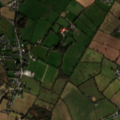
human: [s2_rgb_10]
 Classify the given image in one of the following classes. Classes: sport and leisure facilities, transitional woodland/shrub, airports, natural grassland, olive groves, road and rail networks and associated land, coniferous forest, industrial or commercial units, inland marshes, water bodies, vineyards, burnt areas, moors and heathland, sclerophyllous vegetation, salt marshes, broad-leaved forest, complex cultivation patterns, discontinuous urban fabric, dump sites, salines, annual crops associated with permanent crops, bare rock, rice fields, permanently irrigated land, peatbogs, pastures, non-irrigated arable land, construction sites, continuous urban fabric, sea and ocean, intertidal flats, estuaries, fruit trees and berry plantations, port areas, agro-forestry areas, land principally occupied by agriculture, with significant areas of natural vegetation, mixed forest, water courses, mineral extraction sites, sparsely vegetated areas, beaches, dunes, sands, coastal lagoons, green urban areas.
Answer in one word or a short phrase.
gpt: discontinuous urban fabric, non-irrigated arable land, pastures